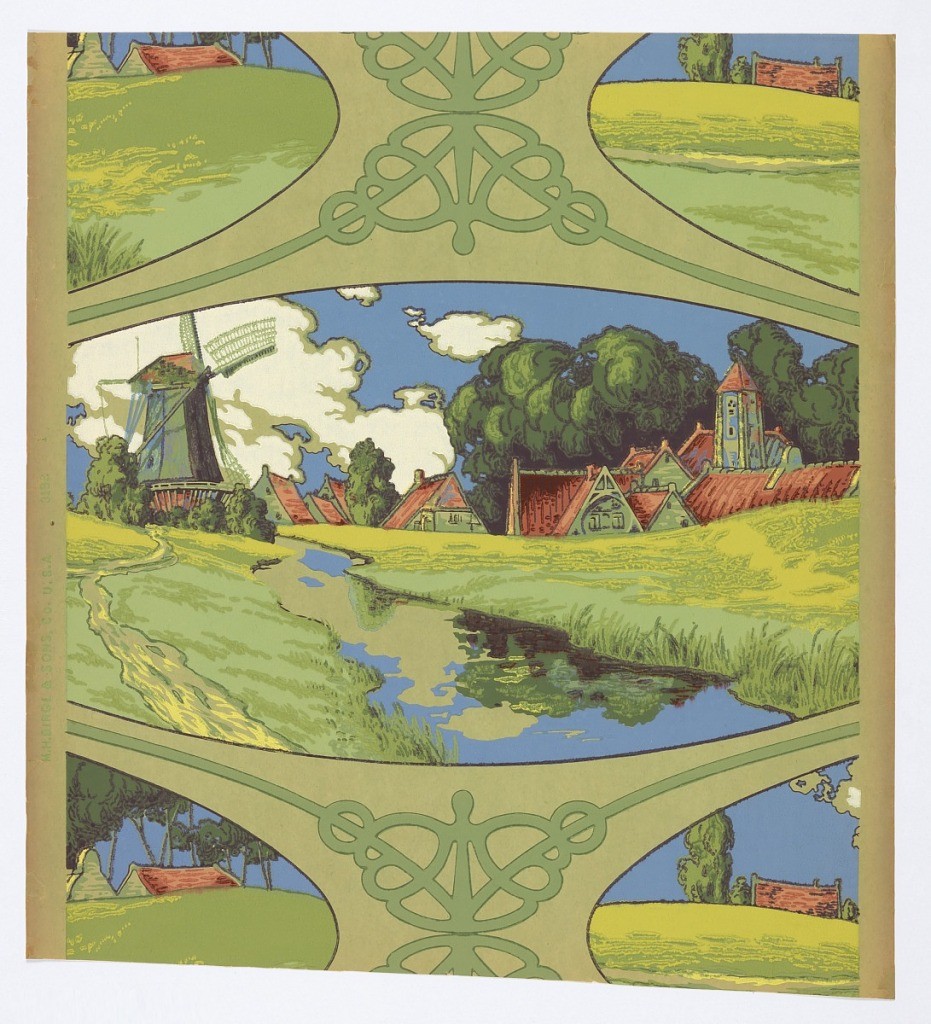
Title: Sidewall
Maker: M.H. Birge & Sons Co., 1834
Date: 1900–1920
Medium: Machine-printed paper
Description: a) On pastel green ground, interlace pattern in gray-green partially outlined in dark green; Ba) companion paper, matching interfaces surrounding Dutch landscape scene with windmill; Bb) continuation of -7-Ba.